Question: Count the number of objects in the diagram.
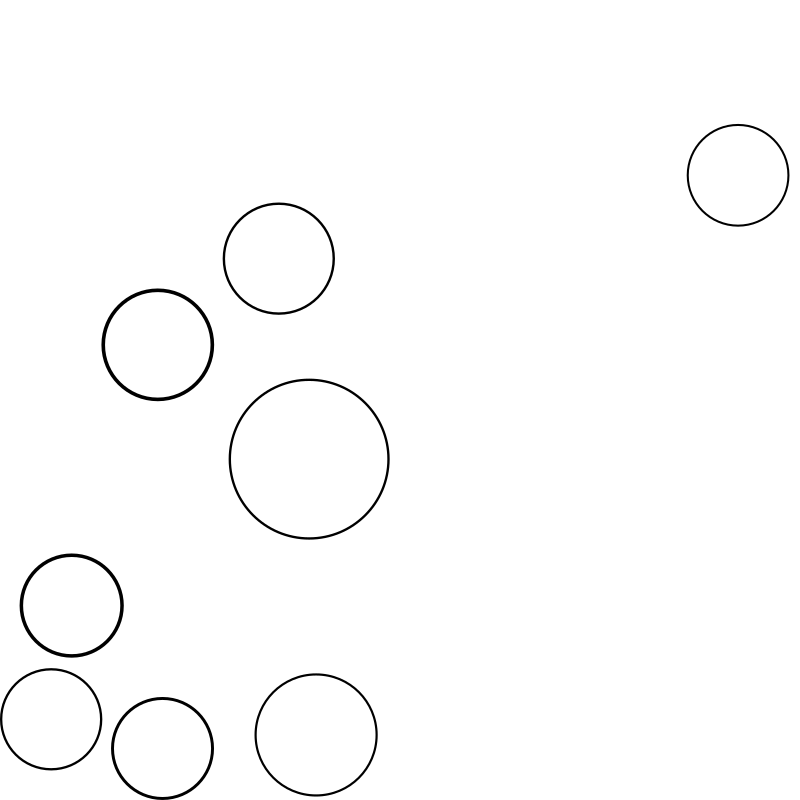
Answer: 8